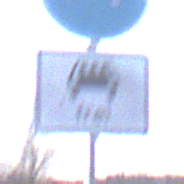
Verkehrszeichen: MehrfachbesetzePersonenkraftwagenFrei
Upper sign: Busssonderstreifen
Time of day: MorningAfternoon
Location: Outdoor (Nature)
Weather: PartlyCloudy
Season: NotSpecified
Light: Natural